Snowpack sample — Buffalo Mountain, Silverthorne, Colorado, USA (1/25/25, 10:11 AM MST)
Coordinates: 39.6222, -106.1139
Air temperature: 22 °F
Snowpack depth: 110 cm
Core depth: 20 cm
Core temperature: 48.2 °F
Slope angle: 12°, slope face: 102°
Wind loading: high
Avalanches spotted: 0
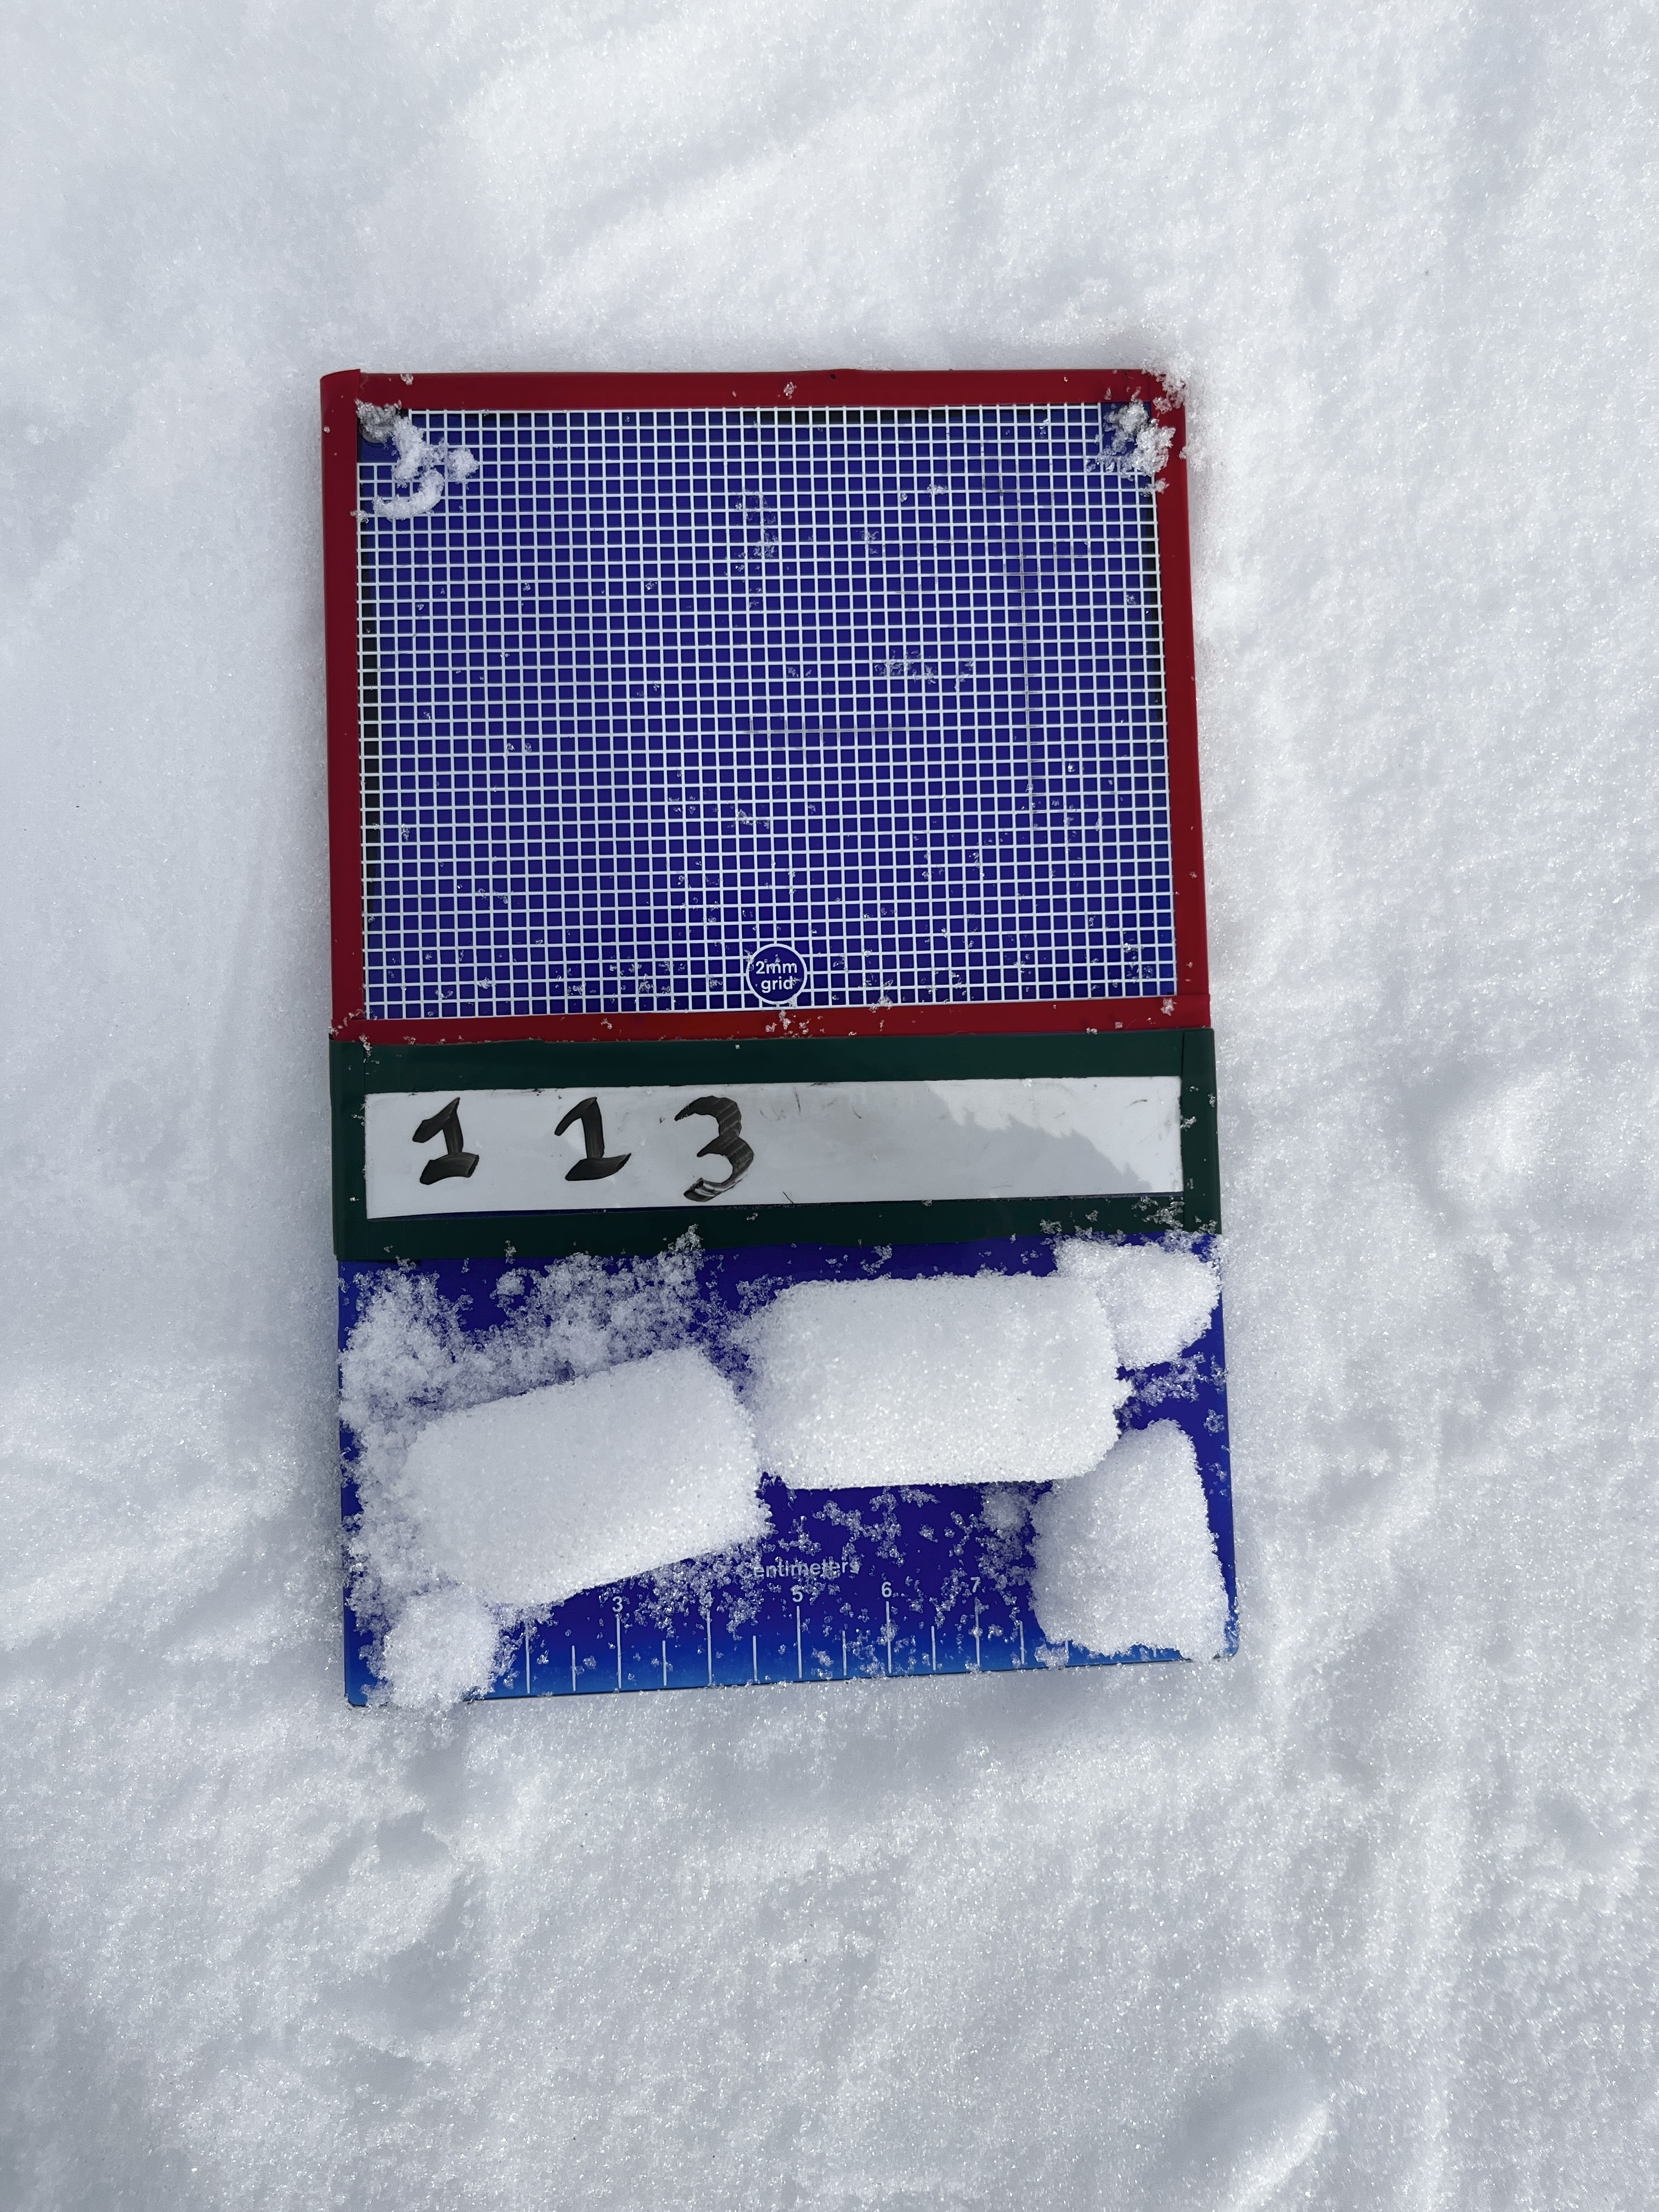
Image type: crystal_card
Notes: No avalanches nearby, collected on the outskirts of a fire break 15 meters from the treeline, on way to Buffalo and Red Mountain